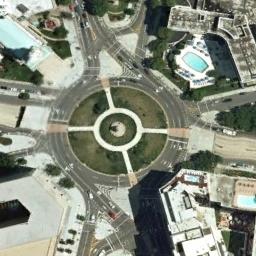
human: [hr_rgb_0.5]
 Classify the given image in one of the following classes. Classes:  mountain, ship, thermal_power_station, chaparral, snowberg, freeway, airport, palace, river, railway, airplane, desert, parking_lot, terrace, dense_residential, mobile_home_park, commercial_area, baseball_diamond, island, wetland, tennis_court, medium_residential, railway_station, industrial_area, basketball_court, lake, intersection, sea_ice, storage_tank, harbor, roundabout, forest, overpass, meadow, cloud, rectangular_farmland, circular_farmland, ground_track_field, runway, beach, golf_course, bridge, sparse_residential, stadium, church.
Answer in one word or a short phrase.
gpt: roundabout